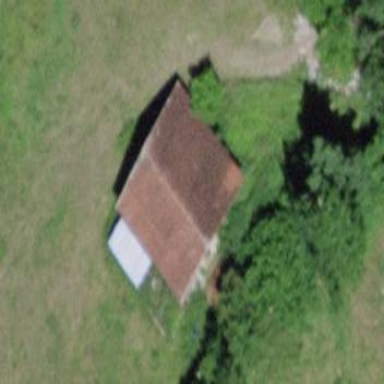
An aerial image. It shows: Barn.